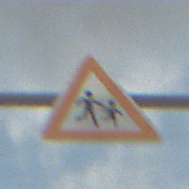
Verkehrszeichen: KinderLinks
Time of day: Midday
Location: Outdoor (Suburban)
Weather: PartlyCloudy
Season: Summer
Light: Natural